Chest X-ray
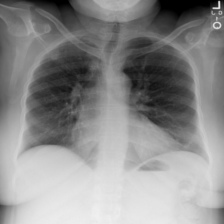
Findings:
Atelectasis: negative
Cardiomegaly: negative
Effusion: negative
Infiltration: positive
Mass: negative
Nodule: negative
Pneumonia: positive
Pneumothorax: negative
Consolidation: negative
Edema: negative
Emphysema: negative
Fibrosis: negative
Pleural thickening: negative
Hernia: negative